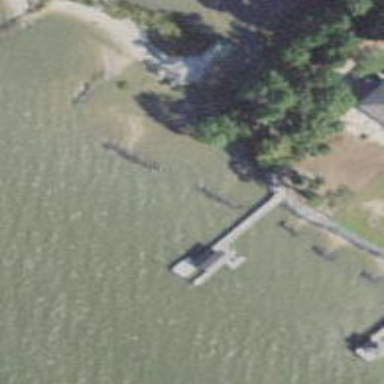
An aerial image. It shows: Breakwater structure.